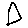
Label: triangle